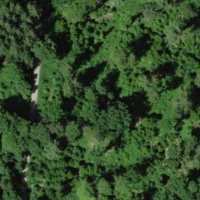
EUNIS habitat code: 44
Species observed at this site:
Ilex aquifolium
Sorbus aucuparia